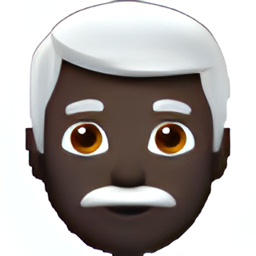
Name: man white haired dark skin tone
Emoji: 👨🏿‍🦳
Group: People & Body
Sub-group: person